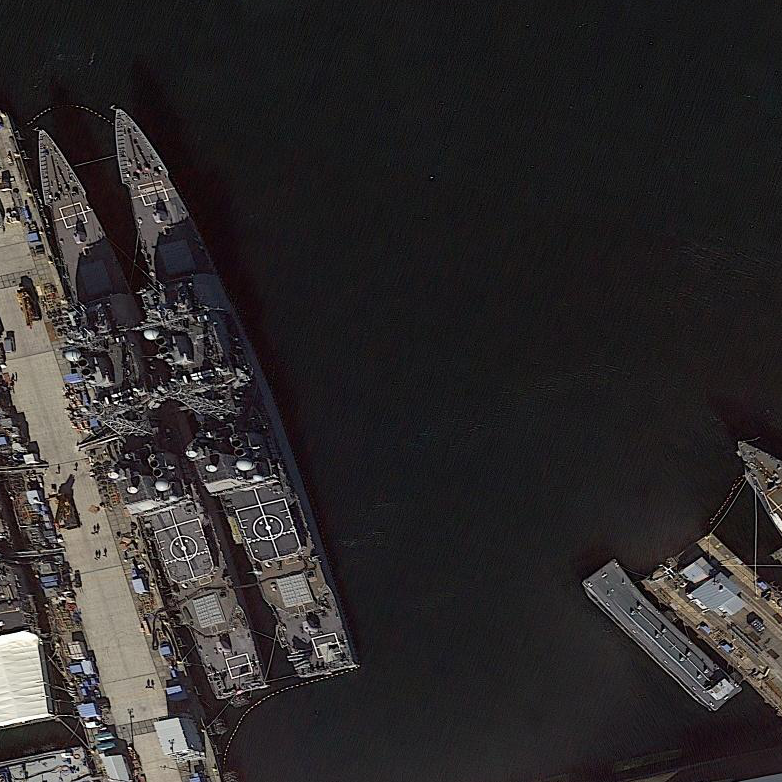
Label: cruiser